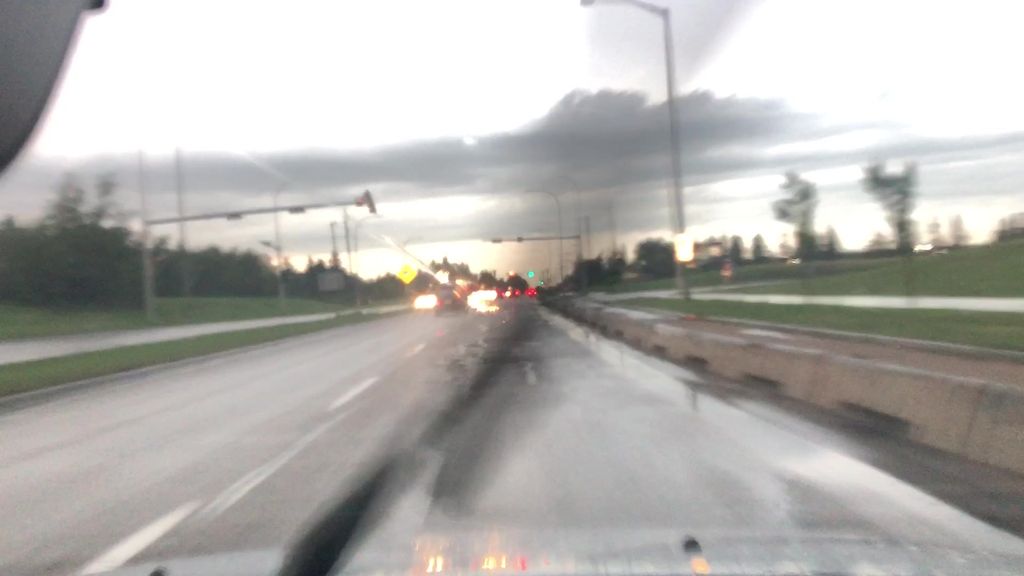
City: edmonton